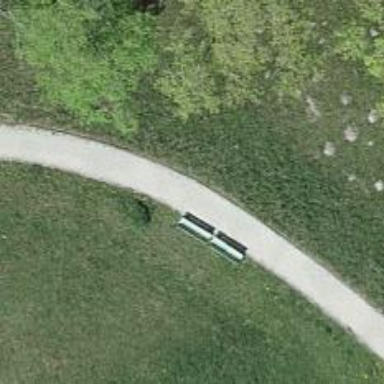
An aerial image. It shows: Bench for seating.